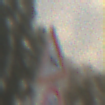
Verkehrszeichen: WildwechselRechts
Zusatzzeichen unten: Geschwindigkeit90
Umgebung: Outdoor, Suburban
Tageszeit: MorningAfternoon
Wetter: Overcast
Licht: Natural
Jahreszeit: NotSpecified
Kontrast: LowContrast